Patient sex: F
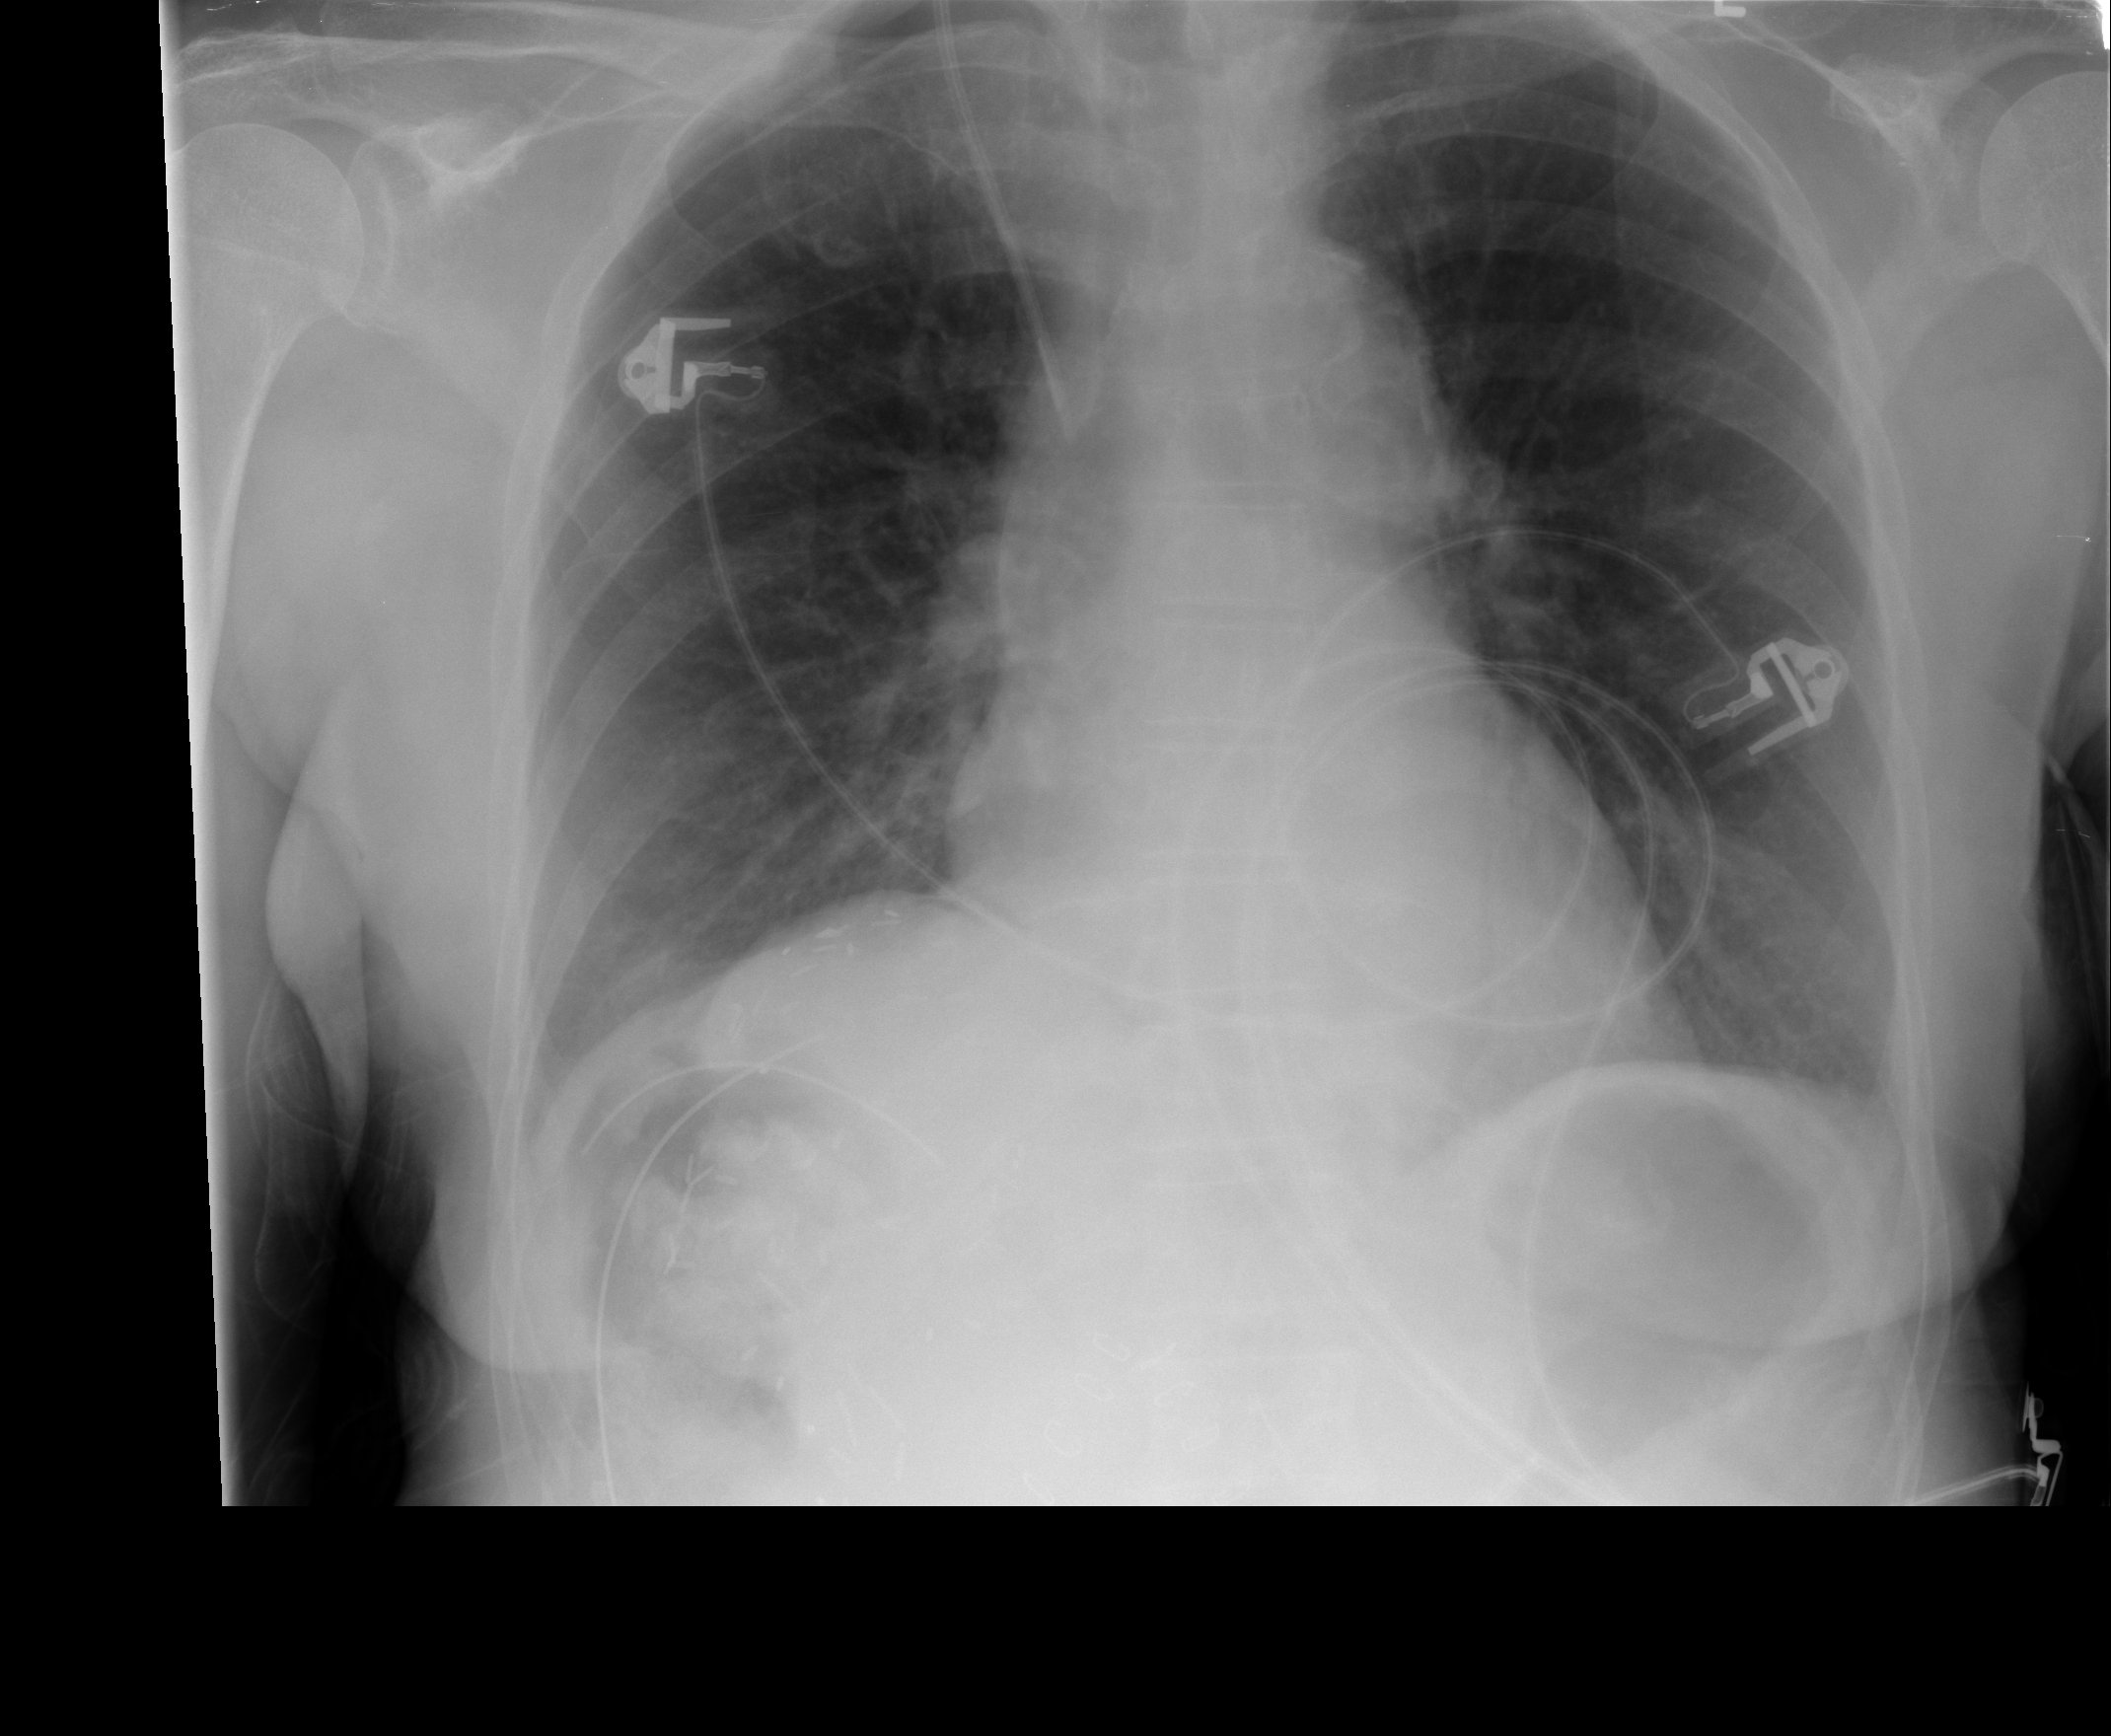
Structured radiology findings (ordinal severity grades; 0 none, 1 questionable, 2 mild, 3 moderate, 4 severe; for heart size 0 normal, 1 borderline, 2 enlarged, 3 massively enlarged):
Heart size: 0
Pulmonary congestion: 0
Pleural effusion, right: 0
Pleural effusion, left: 0
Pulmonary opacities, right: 0
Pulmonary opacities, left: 0
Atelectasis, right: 1
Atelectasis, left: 1